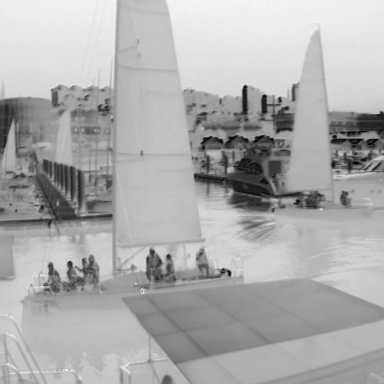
There are three objects shown in the infrared image, including two sailboats, and a canoe.